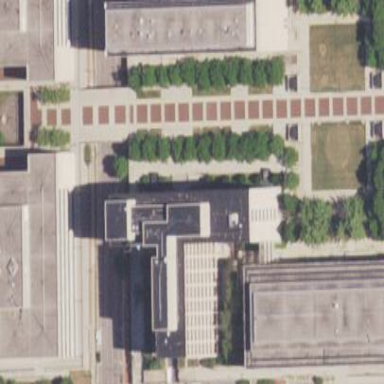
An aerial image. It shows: Government office building.